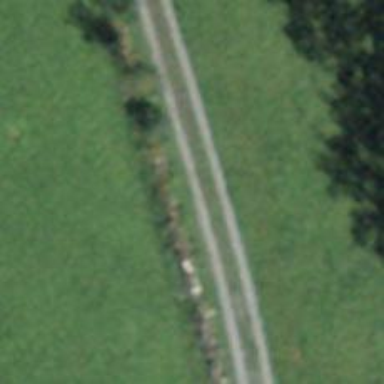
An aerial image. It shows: Dry stone wall barrier.